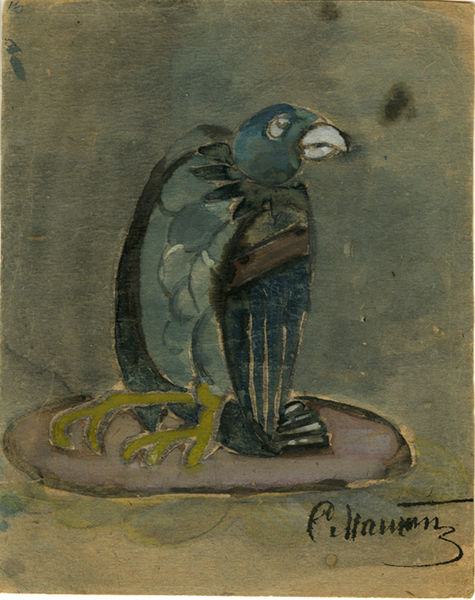
Titel: Bird, Bird
Künstler: Sergei Maliutin
Standort: Amherst (Massachusetts, USA)
Institution: Mead Art Museum, Amherst College
Schlagwörter: blue, feathers, white, black, dark, gold, green, grey, painting, yellow, looking, brown, feather, sad, rock, nature, eyes, drawing, paper, color, bird, sketch, abstract, small, still life, neck, shoulder, plan, ink, watercolor, watercolour, signature, back, pastel, animal, eye, yello, claws, paint, beak, melancholy, parrot, somber, representational, works on paper, behind, raven, claw, navy, vulture, bad, denatured, ba, hammenz, plummage, turned, talon